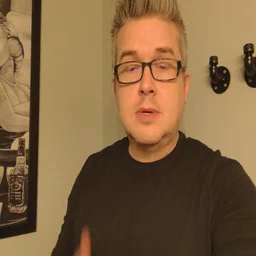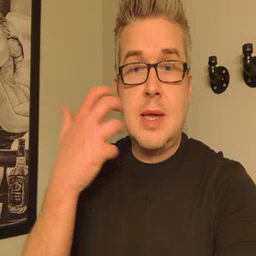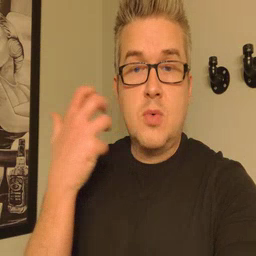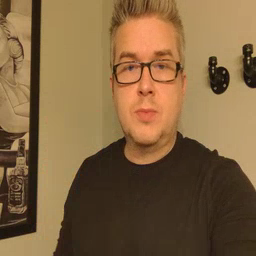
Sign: tiger